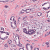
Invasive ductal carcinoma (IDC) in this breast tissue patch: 1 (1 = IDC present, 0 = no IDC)